Field crop: tomato
Growth stage: 1
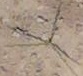
Species: cyperus